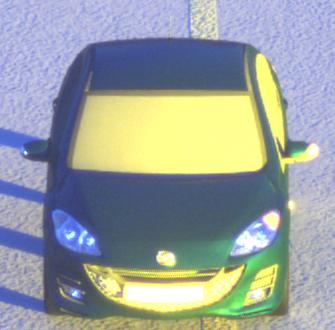
Make: Mazda
Model: 3 1.6
Detailed model: 3 (BL)
Model produced from: 2009/05
Model produced until: 2010/12
Doors: 5
Color: blue
Road condition: dry road
Daytime: sunrise or sunset
Contrast: high contrast